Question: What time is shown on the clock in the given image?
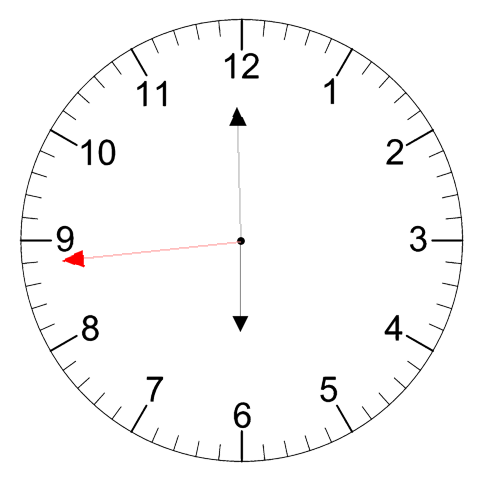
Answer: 05:59:44